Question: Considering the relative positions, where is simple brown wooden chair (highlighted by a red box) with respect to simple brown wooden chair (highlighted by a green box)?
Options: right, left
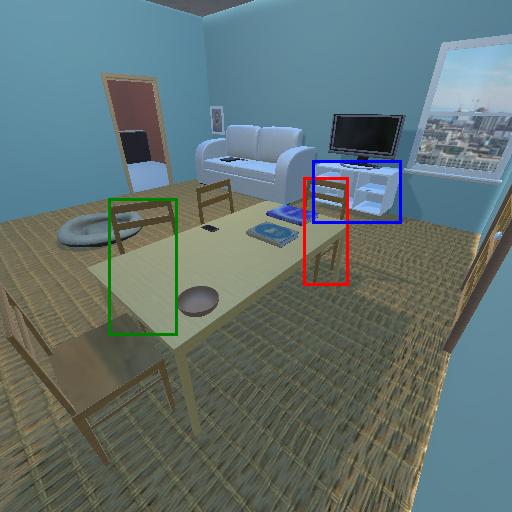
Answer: right